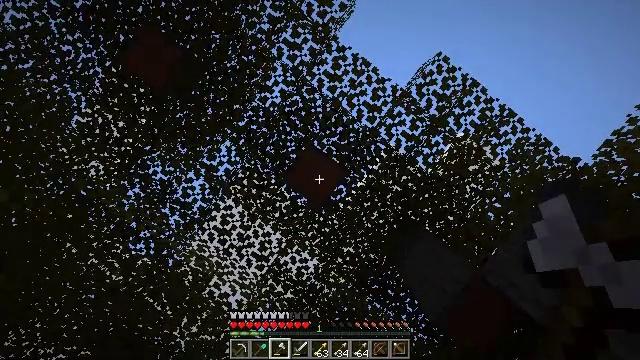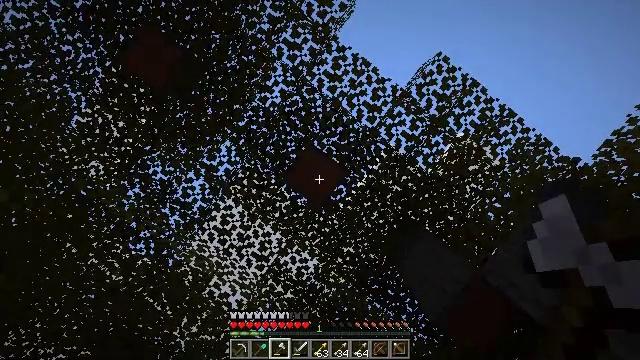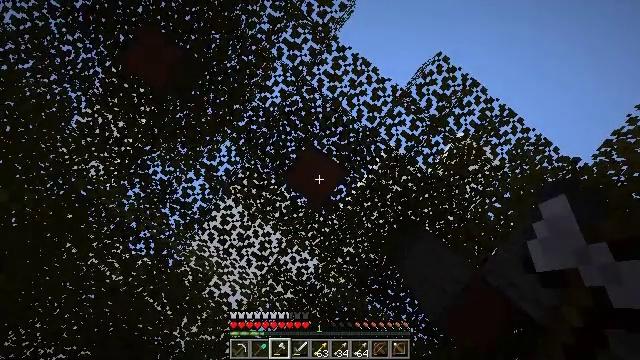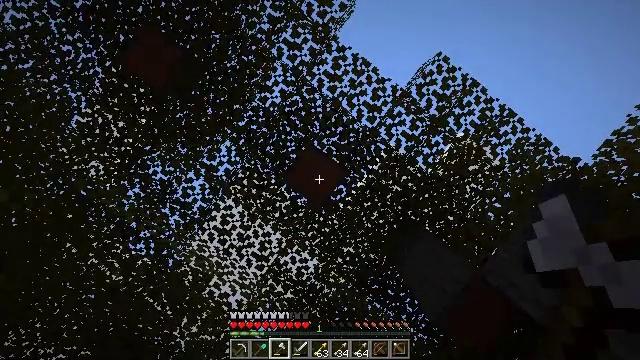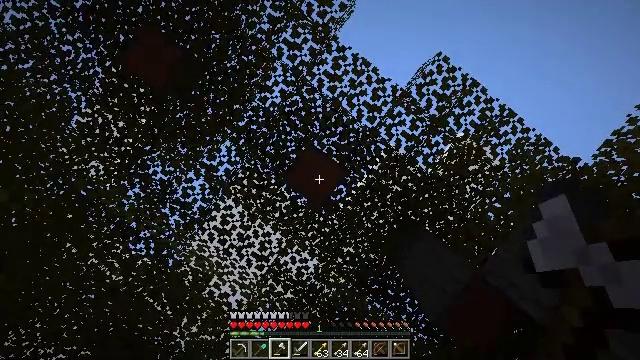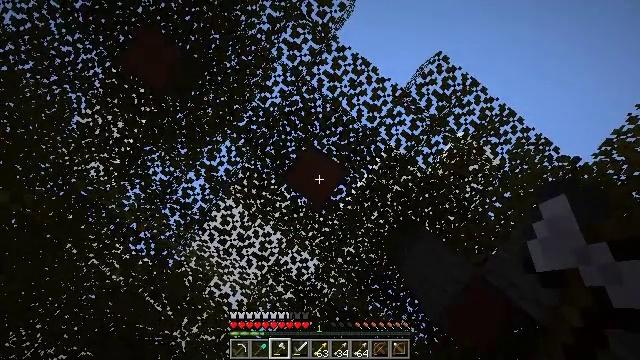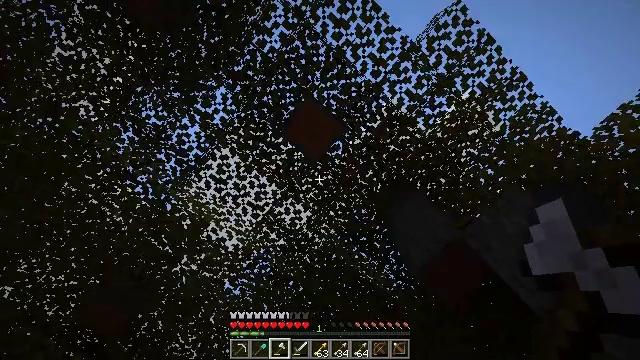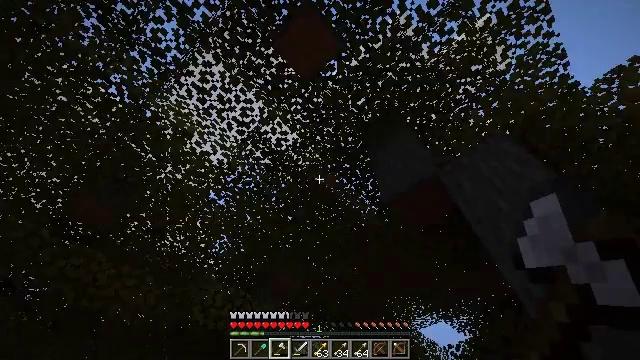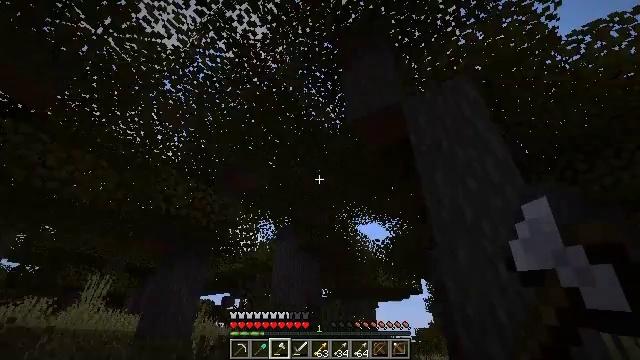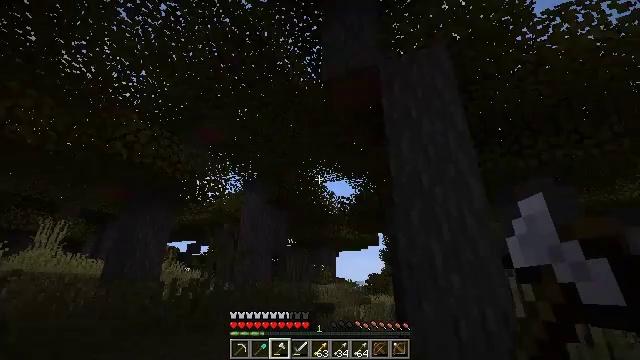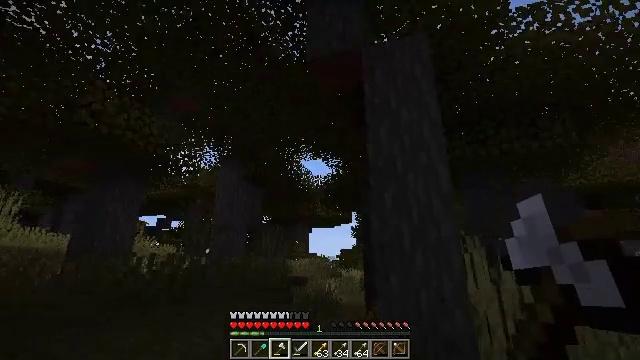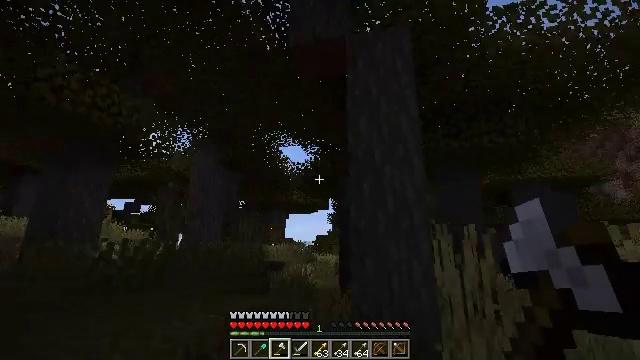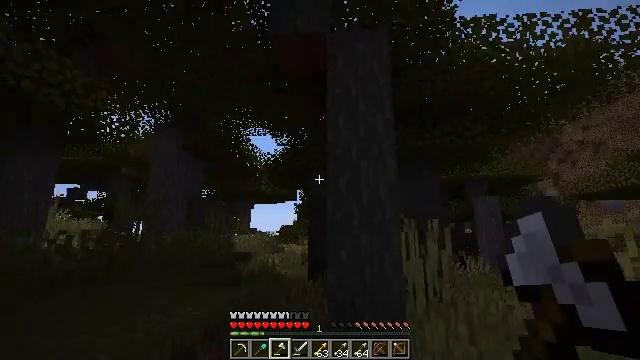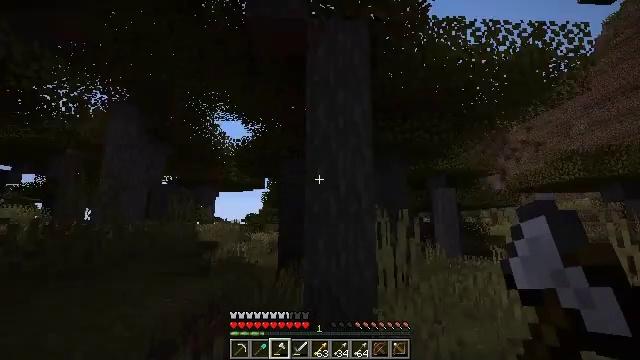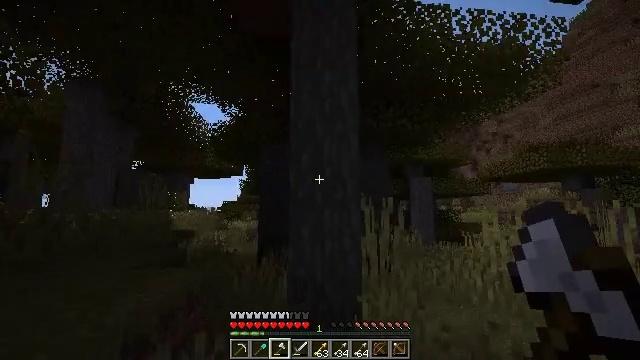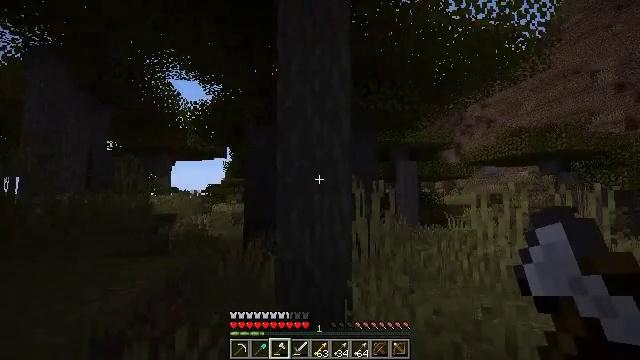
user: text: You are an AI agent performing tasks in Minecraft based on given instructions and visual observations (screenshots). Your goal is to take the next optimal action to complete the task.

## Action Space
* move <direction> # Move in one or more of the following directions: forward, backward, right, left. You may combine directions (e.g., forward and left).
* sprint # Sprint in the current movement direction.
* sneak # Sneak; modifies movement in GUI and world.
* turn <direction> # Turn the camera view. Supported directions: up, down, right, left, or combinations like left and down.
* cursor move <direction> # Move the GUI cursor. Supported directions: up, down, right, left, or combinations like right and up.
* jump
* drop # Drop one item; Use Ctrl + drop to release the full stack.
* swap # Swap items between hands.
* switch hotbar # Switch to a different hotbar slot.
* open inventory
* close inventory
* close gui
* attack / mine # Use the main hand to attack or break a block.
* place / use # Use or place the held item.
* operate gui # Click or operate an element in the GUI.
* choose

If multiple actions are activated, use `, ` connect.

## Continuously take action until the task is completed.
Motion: motion action
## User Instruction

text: Chop down the acacia log.
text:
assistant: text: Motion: attack / mine
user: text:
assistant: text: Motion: attack / mine
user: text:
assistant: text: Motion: attack / mine
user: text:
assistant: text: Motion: attack / mine
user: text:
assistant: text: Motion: attack / mine
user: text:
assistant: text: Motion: move back, turn right and down
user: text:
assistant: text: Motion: move back, turn right and down
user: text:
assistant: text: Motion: move back, turn right and down
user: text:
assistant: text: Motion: move back and move left, turn right and down
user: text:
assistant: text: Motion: move back and move left, turn right and down
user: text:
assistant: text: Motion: move left, turn right and down
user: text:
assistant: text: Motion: move left, turn right and down
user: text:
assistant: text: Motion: move forward, turn right and down
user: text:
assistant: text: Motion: move forward, turn right and down
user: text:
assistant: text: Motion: move forward, turn right and down
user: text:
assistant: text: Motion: move forward, turn right and down
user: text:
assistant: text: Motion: move forward, turn right and down
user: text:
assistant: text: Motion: move forward, turn right
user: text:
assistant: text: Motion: move forward
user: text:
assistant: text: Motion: move forward
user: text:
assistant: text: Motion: move forward
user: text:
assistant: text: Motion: move forward, turn left
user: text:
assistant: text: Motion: turn left, attack / mine
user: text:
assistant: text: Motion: attack / mine
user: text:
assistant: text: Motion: attack / mine
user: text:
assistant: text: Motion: attack / mine
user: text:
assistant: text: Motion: turn left, attack / mine
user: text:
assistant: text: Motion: attack / mine
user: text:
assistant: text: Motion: attack / mine
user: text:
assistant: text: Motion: attack / mine